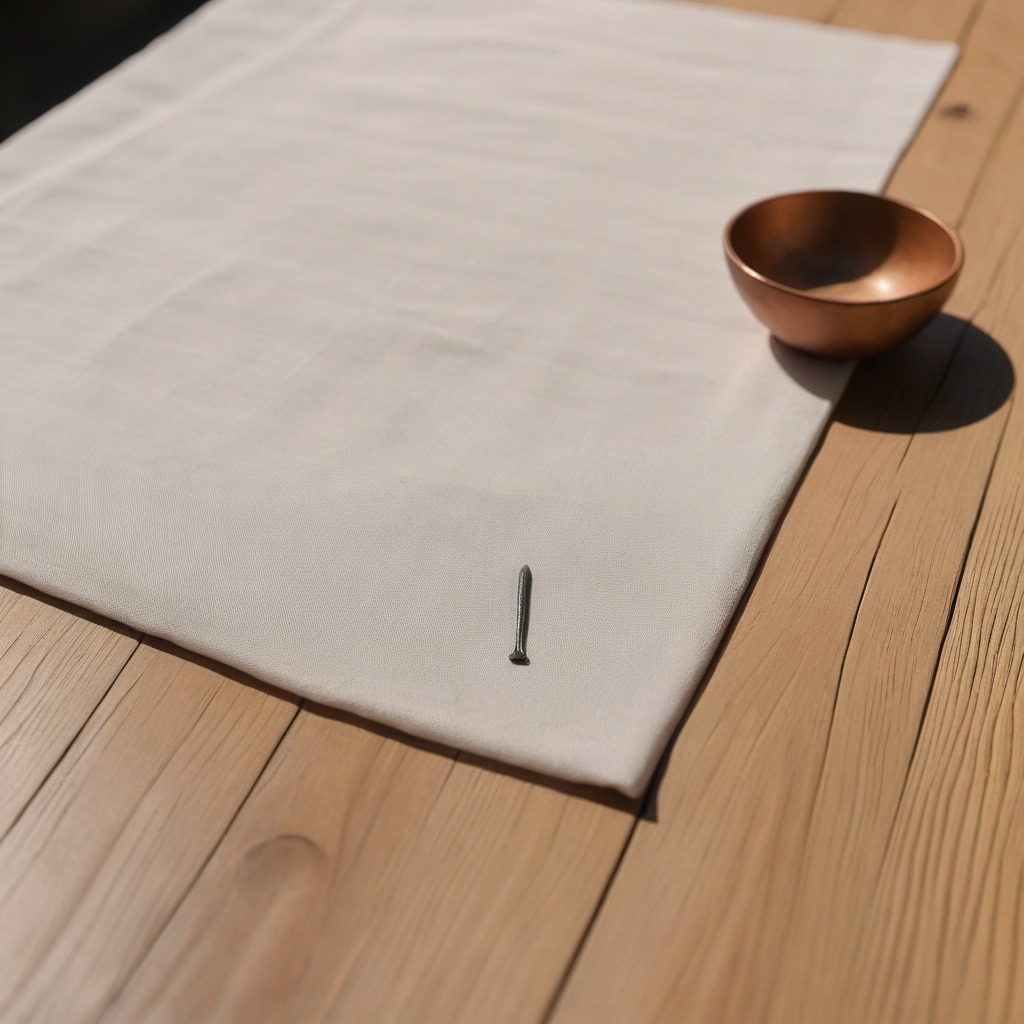
An iron nail lying on a wooden table in an outdoor workshop during daytime bright natural light soft shadows worn but beneath the cloth